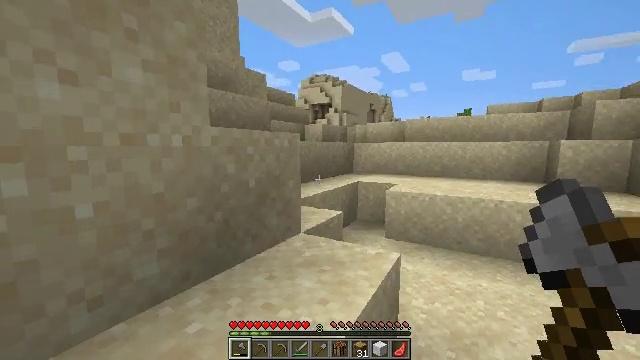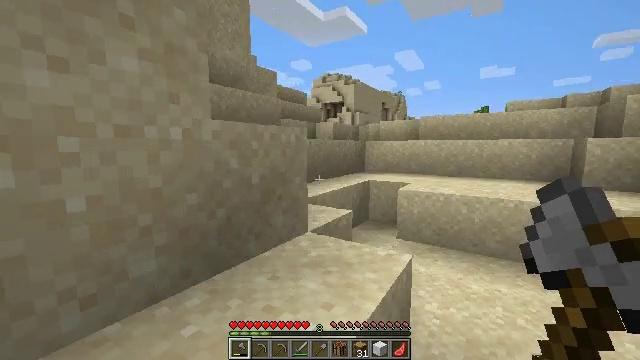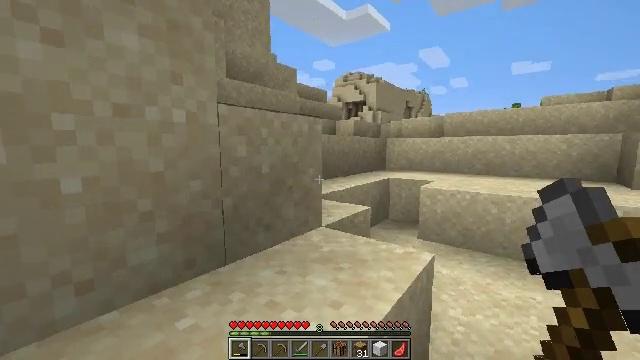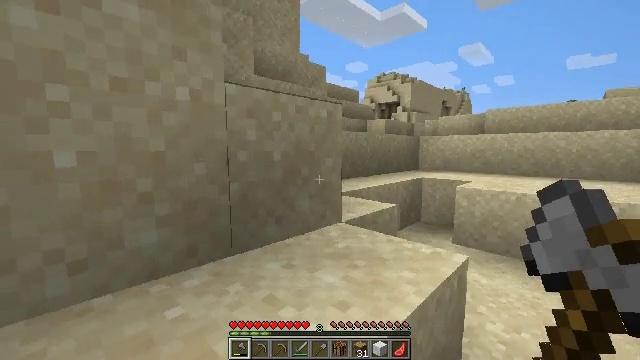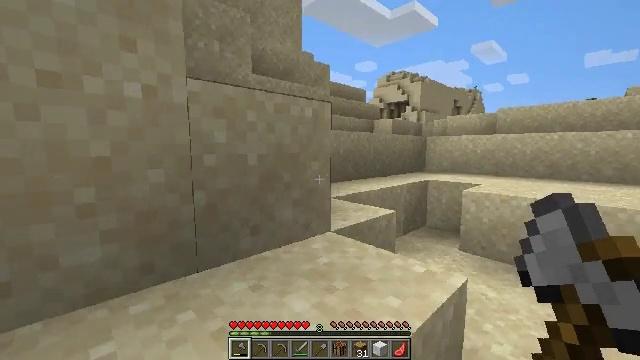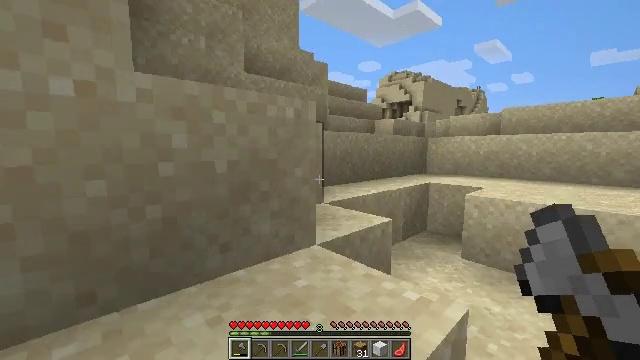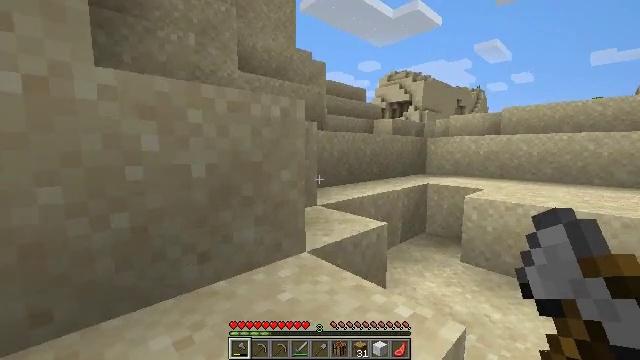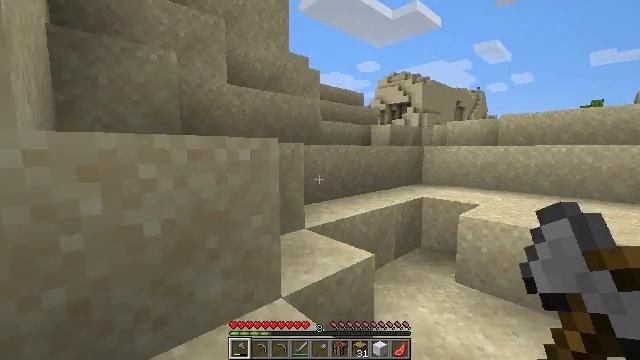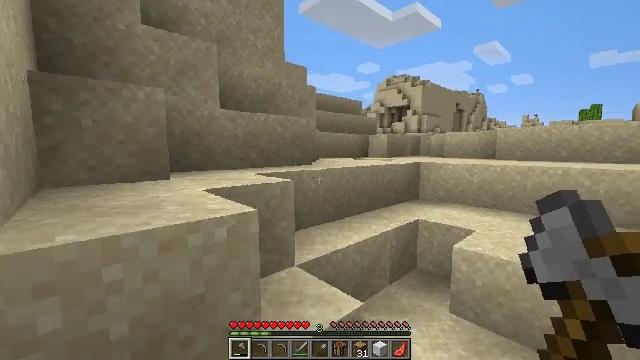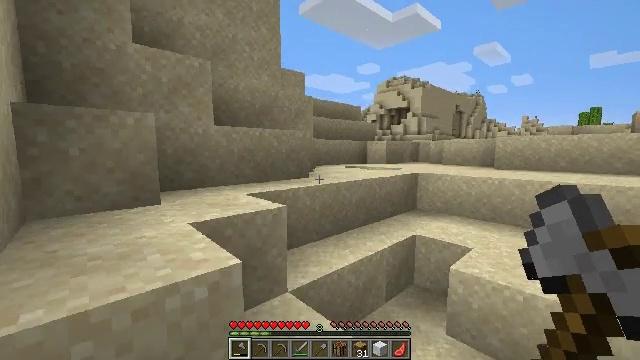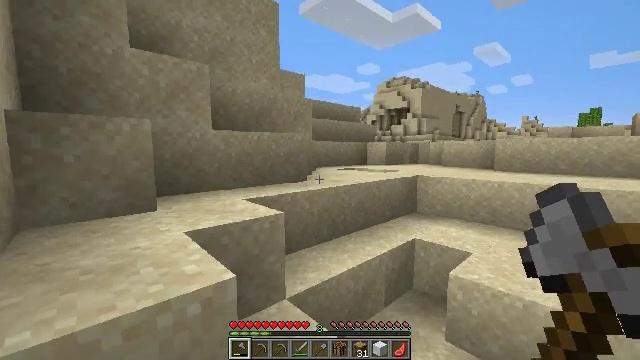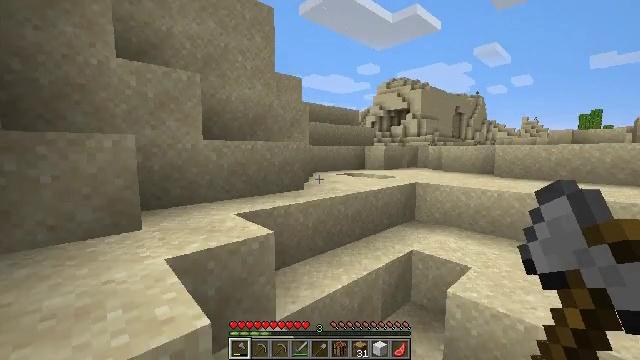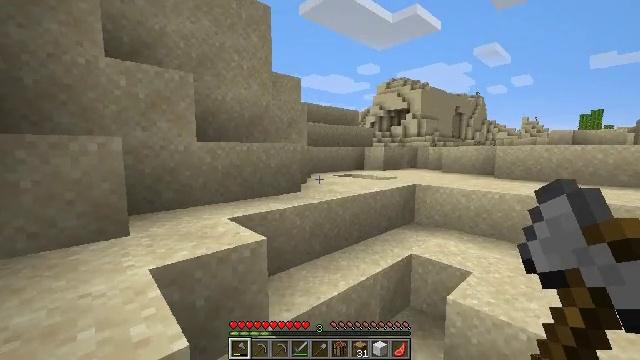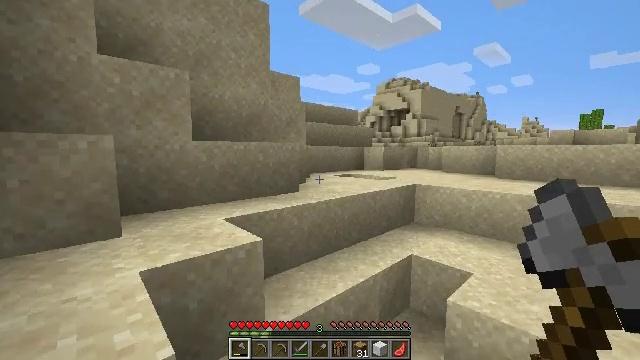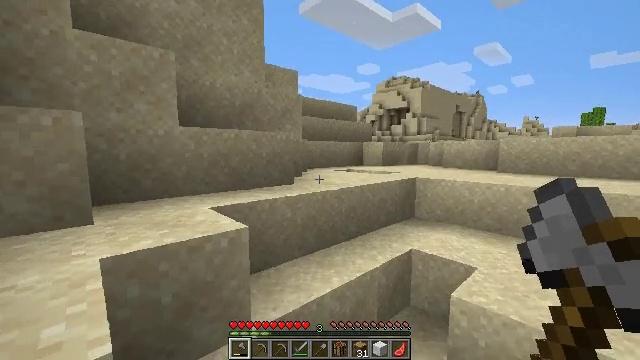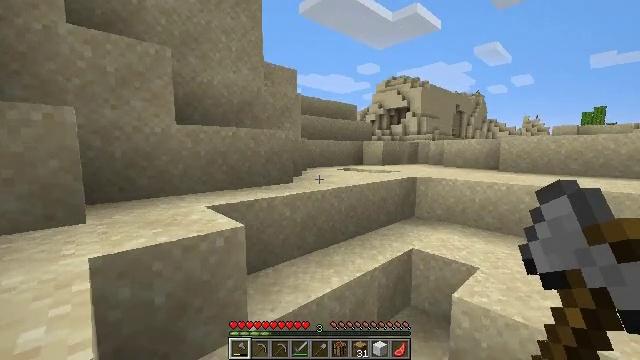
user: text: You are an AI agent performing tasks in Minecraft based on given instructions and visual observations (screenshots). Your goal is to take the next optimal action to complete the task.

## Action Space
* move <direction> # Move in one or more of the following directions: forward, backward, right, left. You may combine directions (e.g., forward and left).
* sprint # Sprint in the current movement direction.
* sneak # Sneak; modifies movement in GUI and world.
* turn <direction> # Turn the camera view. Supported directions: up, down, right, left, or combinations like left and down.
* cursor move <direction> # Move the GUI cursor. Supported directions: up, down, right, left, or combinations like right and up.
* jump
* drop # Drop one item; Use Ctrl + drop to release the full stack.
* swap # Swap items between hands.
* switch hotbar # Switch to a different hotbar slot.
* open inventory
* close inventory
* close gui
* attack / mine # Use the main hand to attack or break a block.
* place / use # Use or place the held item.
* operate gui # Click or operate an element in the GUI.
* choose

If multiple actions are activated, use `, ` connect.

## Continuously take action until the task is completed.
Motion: motion action
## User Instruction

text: Harvest the cactus plant.
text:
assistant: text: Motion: move forward and move right, turn left
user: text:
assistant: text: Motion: move forward and move right, turn left
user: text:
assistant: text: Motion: move forward and move right, turn left
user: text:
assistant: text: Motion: move forward and move right, turn left
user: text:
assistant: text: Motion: move forward
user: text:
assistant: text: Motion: move forward
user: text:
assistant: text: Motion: move forward, jump
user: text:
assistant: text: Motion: move forward, jump
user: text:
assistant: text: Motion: move forward
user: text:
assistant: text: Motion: move forward
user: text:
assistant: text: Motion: move forward
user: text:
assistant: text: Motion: move forward
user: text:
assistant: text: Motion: move forward
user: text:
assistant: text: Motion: move forward
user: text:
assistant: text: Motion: move forward
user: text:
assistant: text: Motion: move forward
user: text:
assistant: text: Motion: move forward
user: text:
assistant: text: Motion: move forward
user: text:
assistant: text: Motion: move forward
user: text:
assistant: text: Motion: move forward, jump
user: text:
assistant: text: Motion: move forward, jump
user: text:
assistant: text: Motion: move forward, jump
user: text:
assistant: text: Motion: move forward, turn right, jump
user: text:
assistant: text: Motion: move forward, turn right and down, jump
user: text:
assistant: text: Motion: move forward, turn right and down
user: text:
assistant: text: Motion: move forward, turn right
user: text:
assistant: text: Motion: move forward, turn right
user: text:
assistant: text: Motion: move forward
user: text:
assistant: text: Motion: move forward
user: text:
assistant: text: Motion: move forward and move left